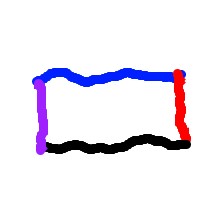
Shape: rectangle